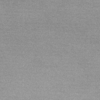
Label: dusty